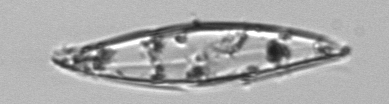
Label: Pleurosigma